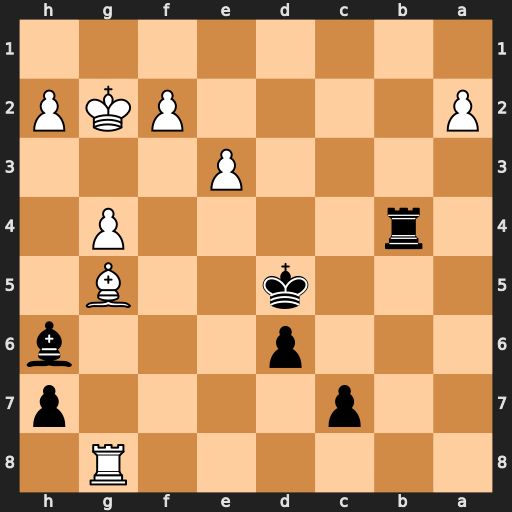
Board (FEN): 6R1/2p4p/3p3b/3k2B1/1r4P1/4P3/P4PKP/8
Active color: b
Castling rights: -
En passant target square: -
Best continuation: Rxg4+ Kf3 Rxg5